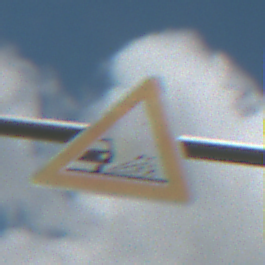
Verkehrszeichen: SplittSchotter
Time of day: Midday
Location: Outdoor (Nature)
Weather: PartlyCloudy
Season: NotSpecified
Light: Natural